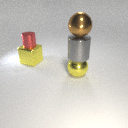
large yellow metal sphere below large brown metal sphere